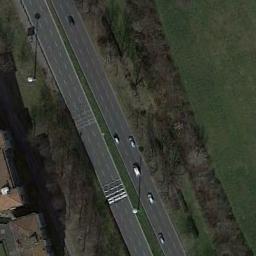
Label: freeway